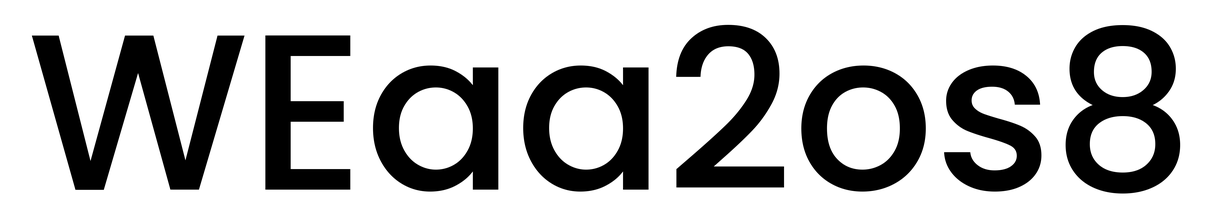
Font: Poppins-Medium